Question: We're developing an app in Windows 8.1 environment.
I wanted to implement the Bing Speech Recognition Control. (<URL>
The icon is showing up and I've implemented the code like <URL> solution.
Here's what I did in code behind
'''
//When page is loaded
private void ProblemenTest_Loaded(object sender, RoutedEventArgs e)
{
//Bing speech recognition initialiseren
var credentials = new SpeechAuthorizationParameters();
credentials.ClientId = "myemail";
credentials.ClientSecret = "mypass";
// Initialize the speech recognizer.
SR = new SpeechRecognizer("en-US", credentials);
// Add speech recognition event handlers.
SR.AudioLevelChanged += SR_AudioLevelChanged;
SR.RecognizerResultReceived += SR_RecognizerResultReceived;
}
//Microphone button clicked event
private async void BtnMicrofoon_Click(object sender, RoutedEventArgs e)
{
var result = await SR.RecognizeSpeechToTextAsync(); //Error here
txtProblem.Text = result.Text;
}
//When speech recognition has finished
void SR_RecognizerResultReceived(SpeechRecognizer sender,
SpeechRecognitionResultReceivedEventArgs args)
{
if (args.Text == null) return;
txtProblem.Text = args.Text;
}
//When audioleven changed
void SR_AudioLevelChanged(SpeechRecognizer sender,
SpeechRecognitionAudioLevelChangedEventArgs args)
{
var v = args.AudioLevel;
if (v > 0) VolumeMeter.Opacity = v / 50;
else VolumeMeter.Opacity = Math.Abs((v - 50) / 100);
}
'''
When I click the button, I get an error complaining about an invalid media type.

Where should I look for the source of this error?
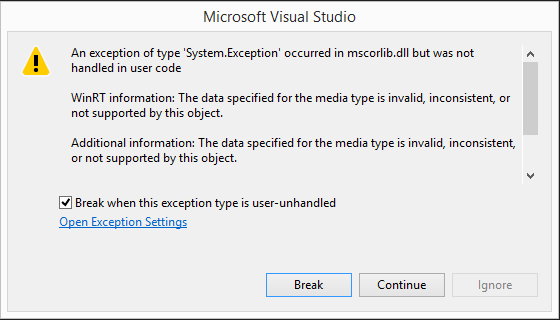
Answer: Was having the same issue and came across a great geospatial blog from Microsoft employee Johannes Kebeck <URL> but the key was that you also have to allow three DLLs to be activatable.
To do this you just have to manually edit the file (right-click, Open With..., Select XML Text Editor) then add the following below capabilities:
'''
<Extensions>
<Extension Category="windows.activatableClass.inProcessServer">
<InProcessServer>
<Path>Microsoft.Speech.VoiceService.MSSRAudio.dll</Path>
<ActivatableClass ActivatableClas-sId="Microsoft.Speech.VoiceService.MSSRAudio.Encoder" ThreadingModel="both" />
</InProcessServer>
</Extension>
<Extension Category="windows.activatableClass.proxyStub">
<ProxyStub ClassId="5807FC3A-A0AB-48B4-BBA1-BA00BE56C3BD">
<Path>Microsoft.Speech.VoiceService.MSSRAudio.dll</Path>
<Interface Name="IEncodingSettings" InterfaceId="C97C75EE-A76A-480E-9817-D57D3655231E" />
</ProxyStub>
</Extension>
<Extension Category="windows.activatableClass.proxyStub">
<ProxyStub ClassId="F1D258E4-9D97-4BA4-AEEA-50A8B74049DF">
<Path>Microsoft.Speech.VoiceService.Audio.dll</Path>
<Interface Name="ISpeechVolumeEvent" InterfaceId="946379E8-A397-46B6-B9C4-FBB253EFF6AE" />
<Interface Name="ISpeechStatusEvent" InterfaceId="FB0767C6-7FAA-4E5E-AC95-A3C0C4D72720" />
</ProxyStub>
</Extension>
</Extensions>
'''
Save, recompile and your speech recognition will now work.